Question: Whenever I execute 'JFrame' of 'JOptionPane' this is how its displayed. I have the latest version of eclipse and JDK. I use Windows 8. What might be the issue?!

'''
public static void main(String args[]){
String disp="2.40894673";
JOptionPane.showMessageDialog(null, disp);
}
'''
the problem occurs in all the codes. This is a sample code I wrote th problem occurs in this too.
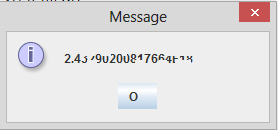
Answer: 1. Update your graphics and card drives.
2. If you're using Mac then as I found in this page look at: Preferences > Fonts > Text antialiasing
3. If you're using Windows then from this answer be sure it's checked: Control Panel - Appearance and Personalization - Display - Adjust ClearType text
4. Then check your font settings for windows, menu items and dialog boxes: Control Panel - Appearance and Personalization - Personalization - Window Color - Advanced appearance settings
Most of times just step 1 solves the issue.
Try them and if worked let me know.
- <URL>
Let me know if any of them solved the issue.